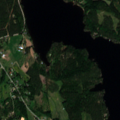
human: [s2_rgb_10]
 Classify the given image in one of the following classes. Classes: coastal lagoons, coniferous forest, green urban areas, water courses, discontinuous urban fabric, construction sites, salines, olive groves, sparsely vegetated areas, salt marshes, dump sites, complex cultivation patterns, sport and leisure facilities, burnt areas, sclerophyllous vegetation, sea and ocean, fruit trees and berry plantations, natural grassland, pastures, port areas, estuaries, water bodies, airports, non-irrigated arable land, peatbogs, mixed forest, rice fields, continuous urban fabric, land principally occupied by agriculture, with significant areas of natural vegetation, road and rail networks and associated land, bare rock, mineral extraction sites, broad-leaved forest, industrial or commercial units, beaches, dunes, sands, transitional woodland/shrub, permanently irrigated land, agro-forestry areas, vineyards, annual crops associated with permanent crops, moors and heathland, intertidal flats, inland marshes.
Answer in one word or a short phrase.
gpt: land principally occupied by agriculture, with significant areas of natural vegetation, coniferous forest, mixed forest, water bodies